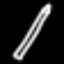
Label: pencil